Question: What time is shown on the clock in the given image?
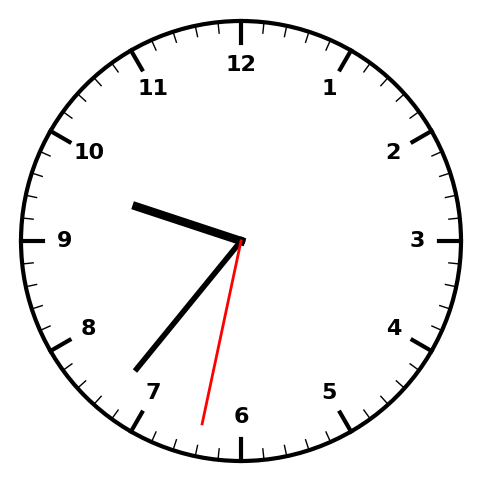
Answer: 09:36:32